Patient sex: M
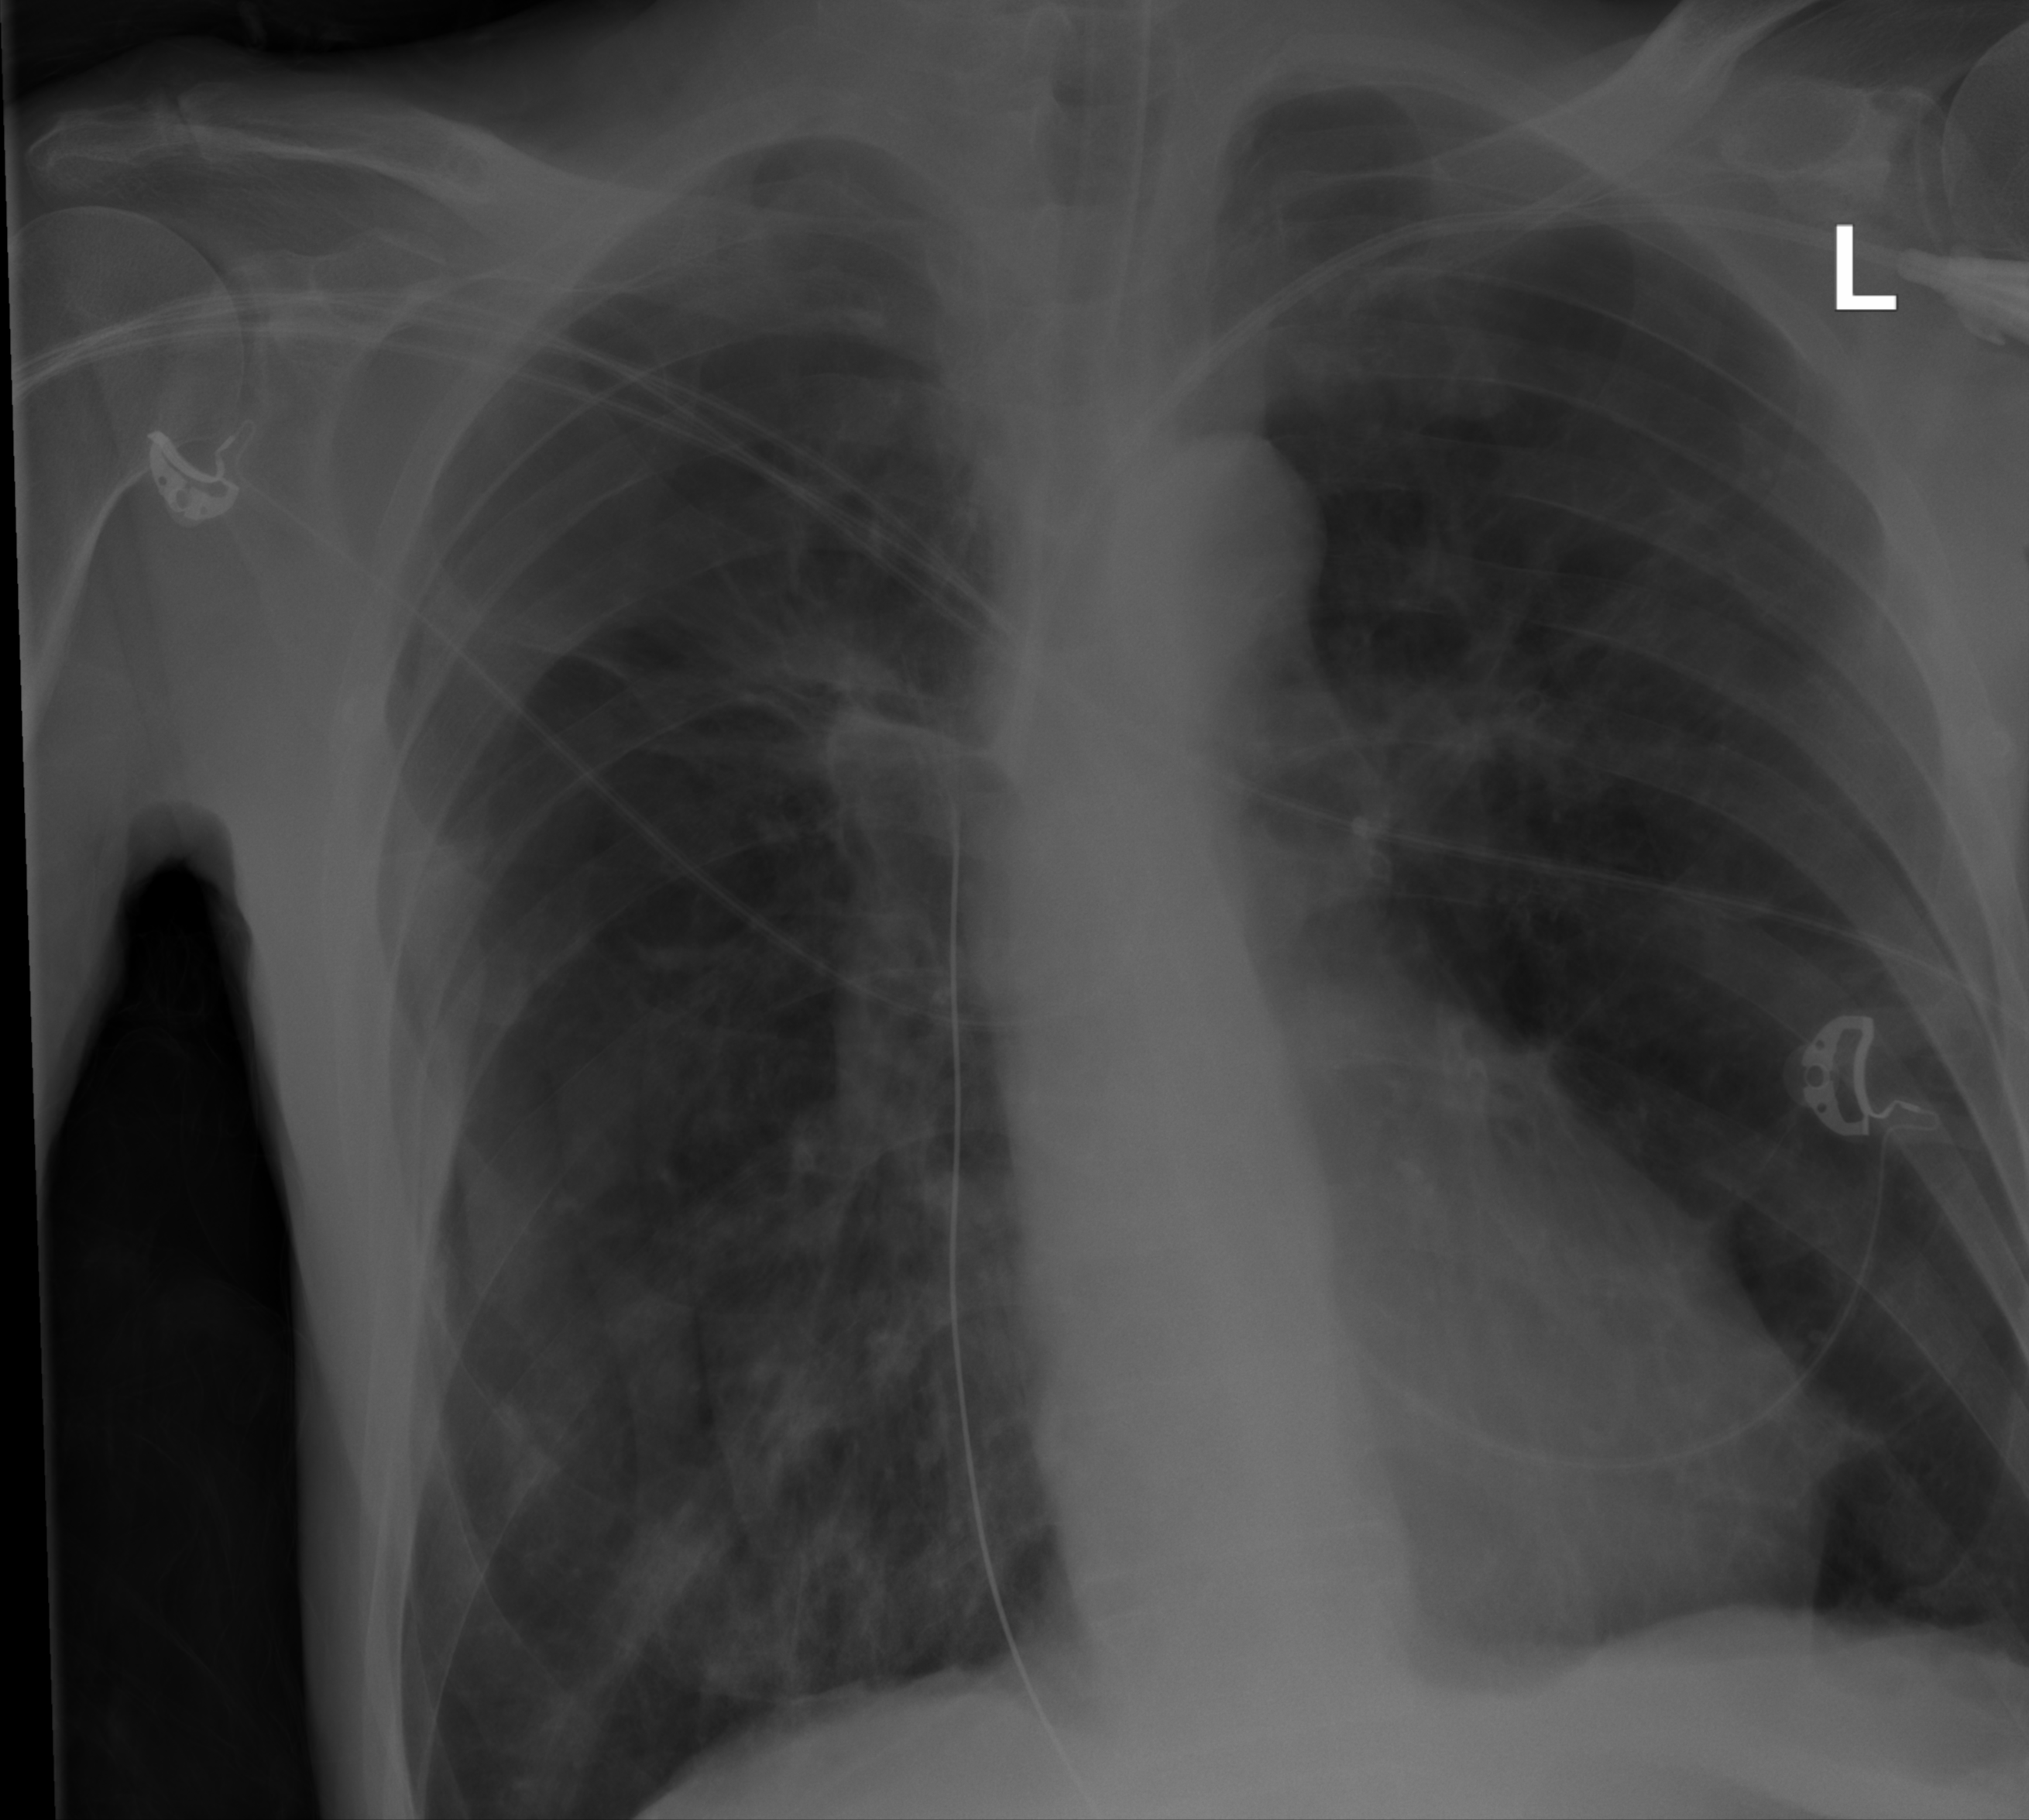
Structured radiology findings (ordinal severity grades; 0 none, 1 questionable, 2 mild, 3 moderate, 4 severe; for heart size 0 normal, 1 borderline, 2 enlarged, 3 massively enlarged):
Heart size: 0
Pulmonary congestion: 0
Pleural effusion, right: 0
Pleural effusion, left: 0
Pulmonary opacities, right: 2
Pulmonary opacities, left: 0
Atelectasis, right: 0
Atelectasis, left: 0